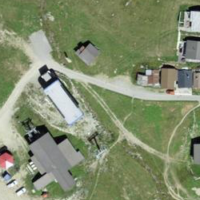
EUNIS habitat code: 23
Species observed at this site:
Marmota marmota
Oenanthe oenanthe
Monticola saxatilis
Linaria cannabina
Fringilla coelebs
Turdus torquatus
Ptyonoprogne rupestris
Turdus merula
Carduelis citrinella
Saxicola rubetra
Parus major
Phoenicurus ochruros
Falco tinnunculus
Pyrrhocorax graculus
Corvus corax
Motacilla alba
Delichon urbicum